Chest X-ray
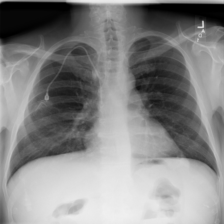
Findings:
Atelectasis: negative
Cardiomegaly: negative
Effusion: negative
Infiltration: negative
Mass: negative
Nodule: negative
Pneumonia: negative
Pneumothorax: negative
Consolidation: negative
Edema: negative
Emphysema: negative
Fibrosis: negative
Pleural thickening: negative
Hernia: negative